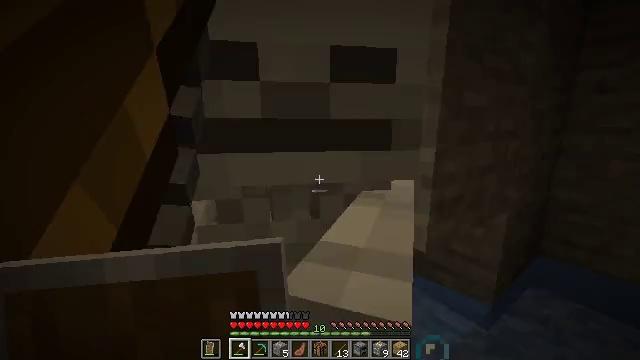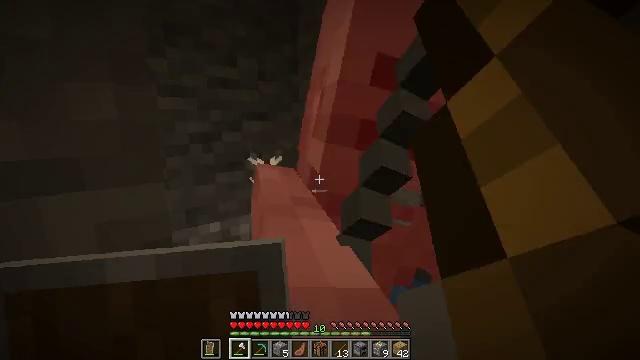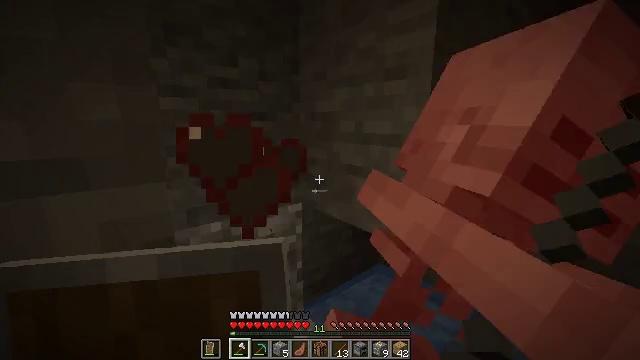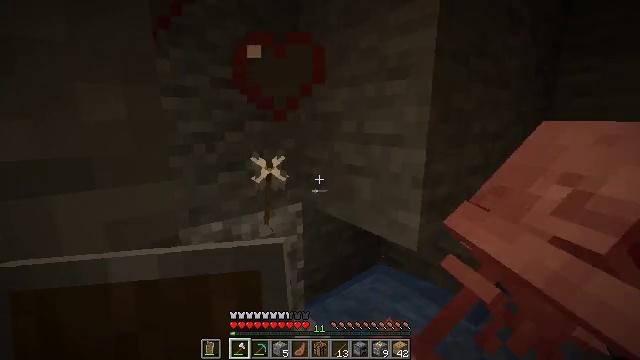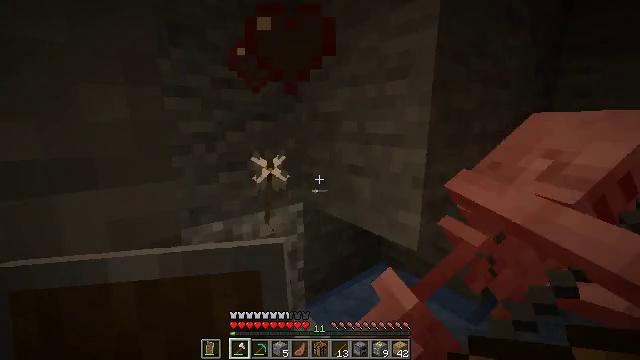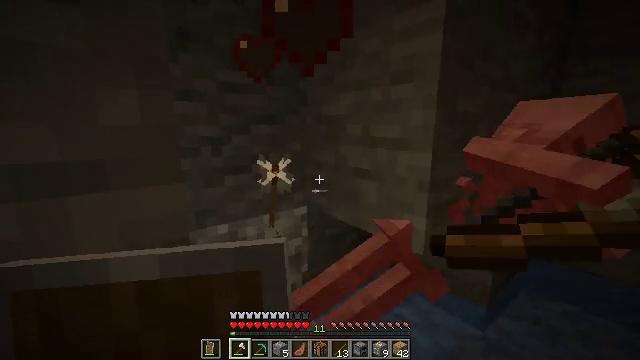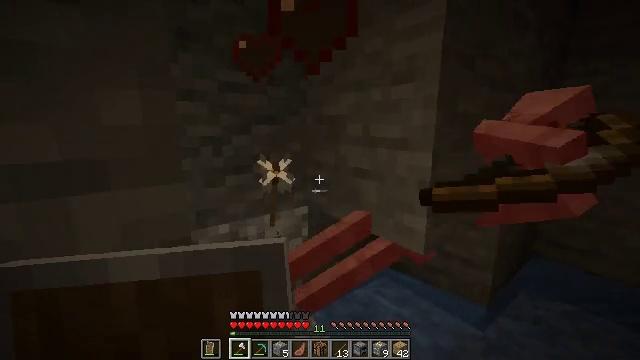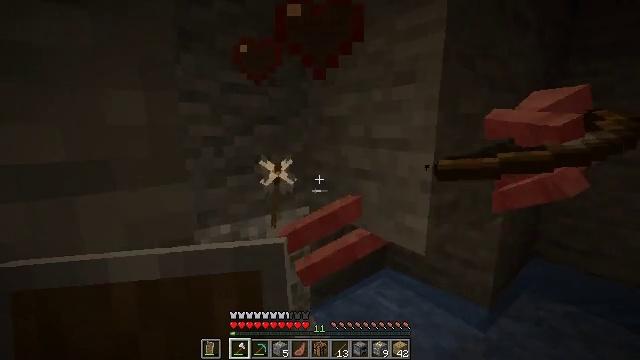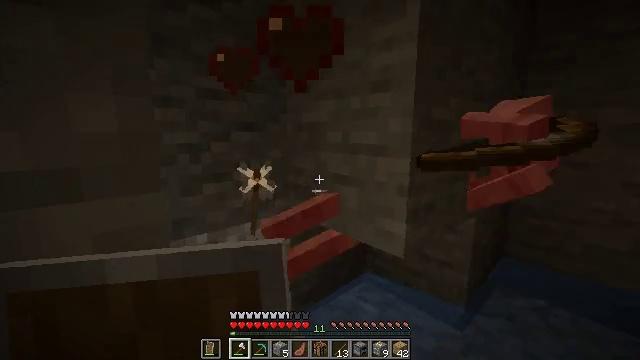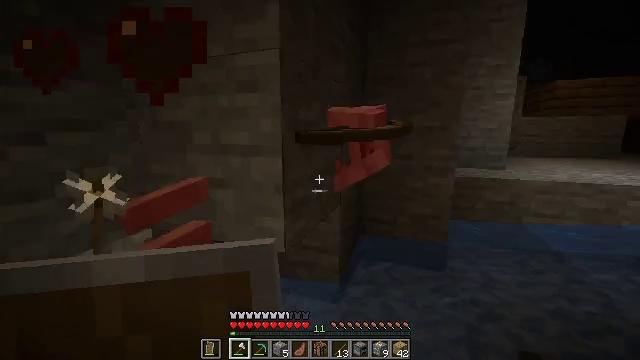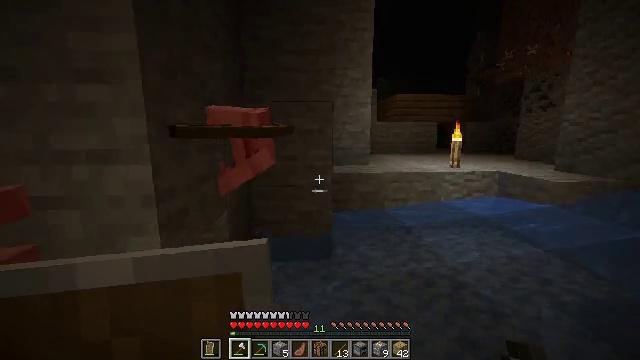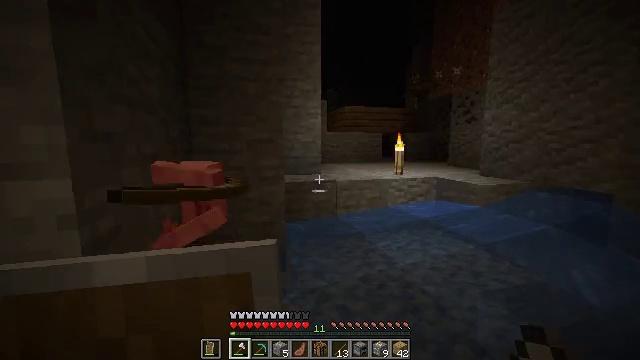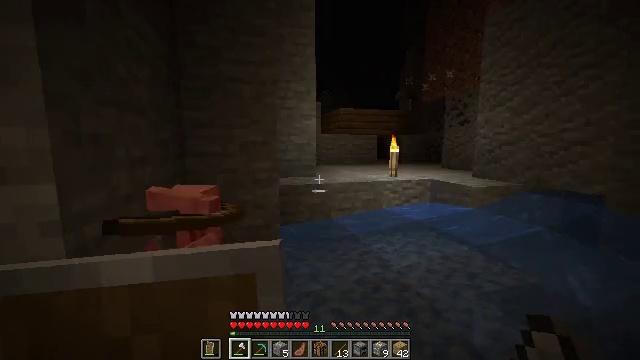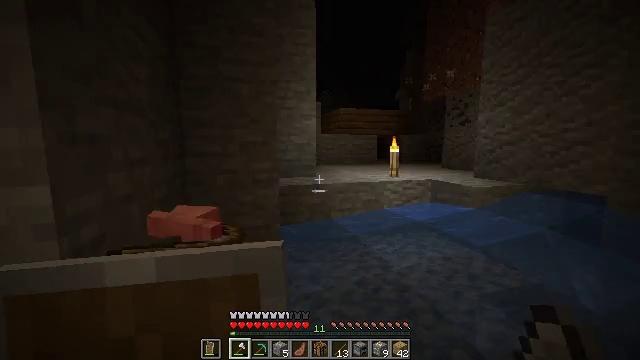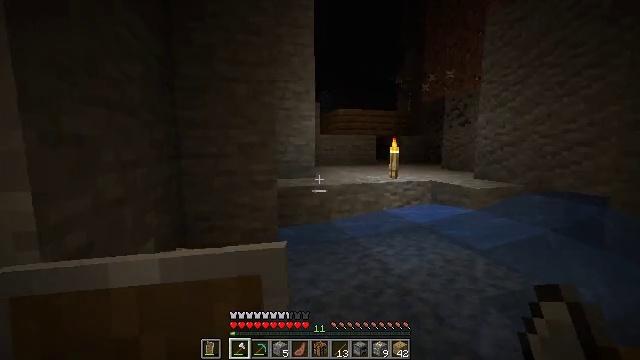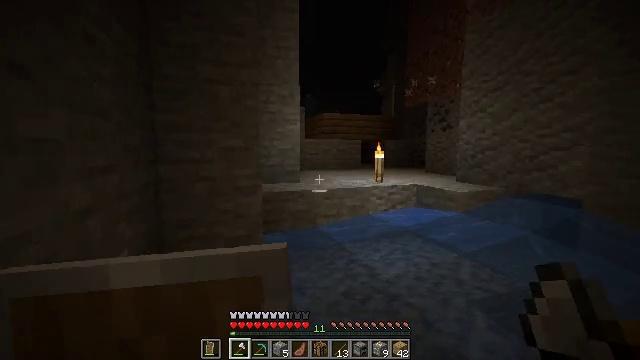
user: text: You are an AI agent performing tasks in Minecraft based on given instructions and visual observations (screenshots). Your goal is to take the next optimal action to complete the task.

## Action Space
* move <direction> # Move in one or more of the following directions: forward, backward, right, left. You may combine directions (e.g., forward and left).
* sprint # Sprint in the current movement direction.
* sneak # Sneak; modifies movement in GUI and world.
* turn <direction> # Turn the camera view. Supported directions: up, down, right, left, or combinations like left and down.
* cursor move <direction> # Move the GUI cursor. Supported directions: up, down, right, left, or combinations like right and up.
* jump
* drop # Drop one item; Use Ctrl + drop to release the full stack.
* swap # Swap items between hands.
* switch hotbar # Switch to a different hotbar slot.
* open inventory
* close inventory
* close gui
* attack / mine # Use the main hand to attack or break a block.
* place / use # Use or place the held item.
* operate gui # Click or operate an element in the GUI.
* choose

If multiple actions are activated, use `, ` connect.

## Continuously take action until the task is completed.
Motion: motion action
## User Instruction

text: Dig through gravel to clear a path.
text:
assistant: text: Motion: turn right
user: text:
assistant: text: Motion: no_op
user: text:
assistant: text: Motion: no_op
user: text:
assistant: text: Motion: no_op
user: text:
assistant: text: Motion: no_op
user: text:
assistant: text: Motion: no_op
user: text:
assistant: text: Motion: no_op
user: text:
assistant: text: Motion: turn right and up
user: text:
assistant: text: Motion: turn right
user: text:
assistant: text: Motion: turn right
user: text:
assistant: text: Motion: move forward, turn right and up
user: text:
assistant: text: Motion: move forward, sprint, turn right
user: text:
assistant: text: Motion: move forward, sprint
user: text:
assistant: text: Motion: move forward, sprint
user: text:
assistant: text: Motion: move forward, sprint, turn right
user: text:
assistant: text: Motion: move forward, sprint, turn right, jump
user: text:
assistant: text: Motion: move forward, sprint, turn right, jump
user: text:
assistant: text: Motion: move forward, sprint, jump
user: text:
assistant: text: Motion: move forward, sprint, turn left and up, jump
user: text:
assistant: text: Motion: move forward, sprint, jump
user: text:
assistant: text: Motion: move forward, sprint, jump
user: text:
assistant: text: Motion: move forward, sprint, jump
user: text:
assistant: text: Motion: move forward, sprint, turn right, jump
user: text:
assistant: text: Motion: move forward, sprint, jump
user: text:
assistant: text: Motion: move forward, sprint, jump
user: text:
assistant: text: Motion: move forward, sprint, jump
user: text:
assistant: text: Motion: move forward, sprint, jump
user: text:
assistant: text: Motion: move forward, sprint, jump
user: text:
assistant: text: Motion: move forward, sprint, jump
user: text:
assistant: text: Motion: move forward, sprint, jump